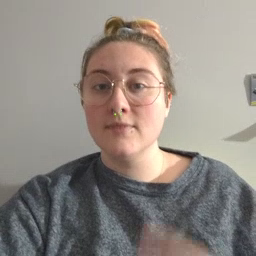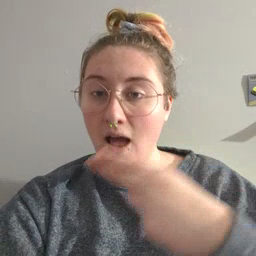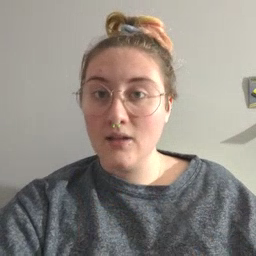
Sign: cut